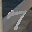
Label: 7